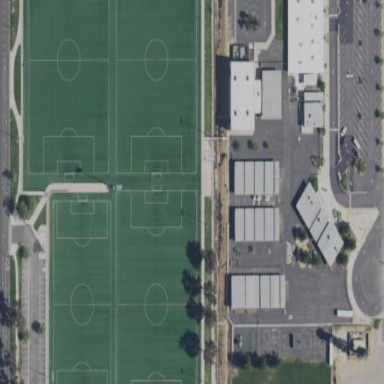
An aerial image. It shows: Soccer pitch with artificial turf for leisure sports activities.